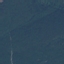
Land use / land cover class: Forest